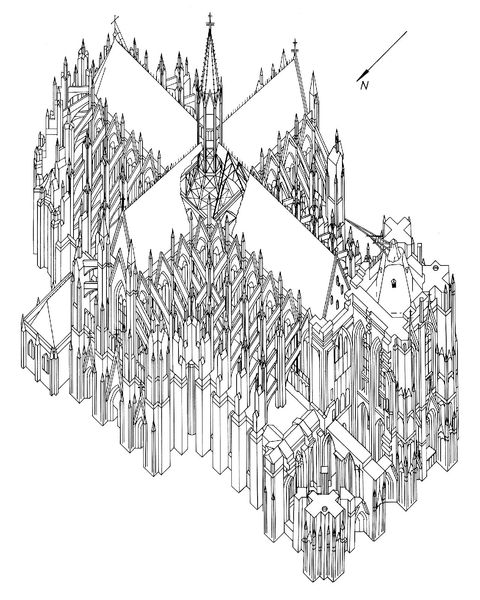
Titel: Axonometrien des Kölner Doms
Institution: Köln, Dombauarchiv
Schlagwörter: säulen, norden, kirche, schiff, dom, hauptschiff, kathedrale, gotisch, seitenschiff, plan, bauplan, flugansicht, flugsicht